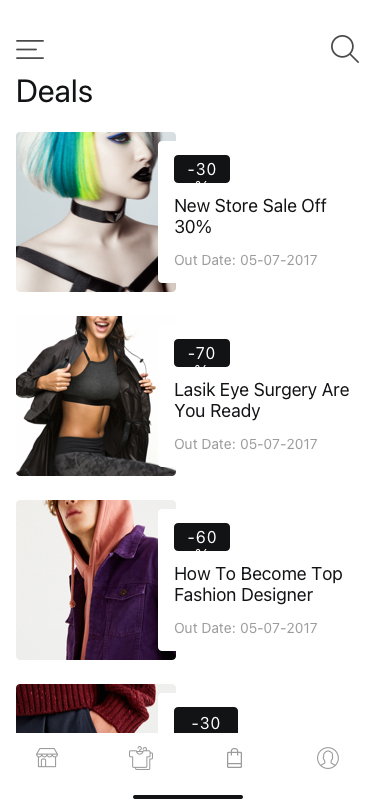
Text in this UI design:
-30%
New Store Sale Off 30%
05-07-2017
Out Date:
-60%
How To Become Top Fashion Designer
05-07-2017
Out Date:
-70%
Lasik Eye Surgery Are You Ready
05-07-2017
Out Date:
-30%
New Store Sale Off 30%
05-07-2017
Out Date:
Deals